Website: home-depot
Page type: customer-info-address
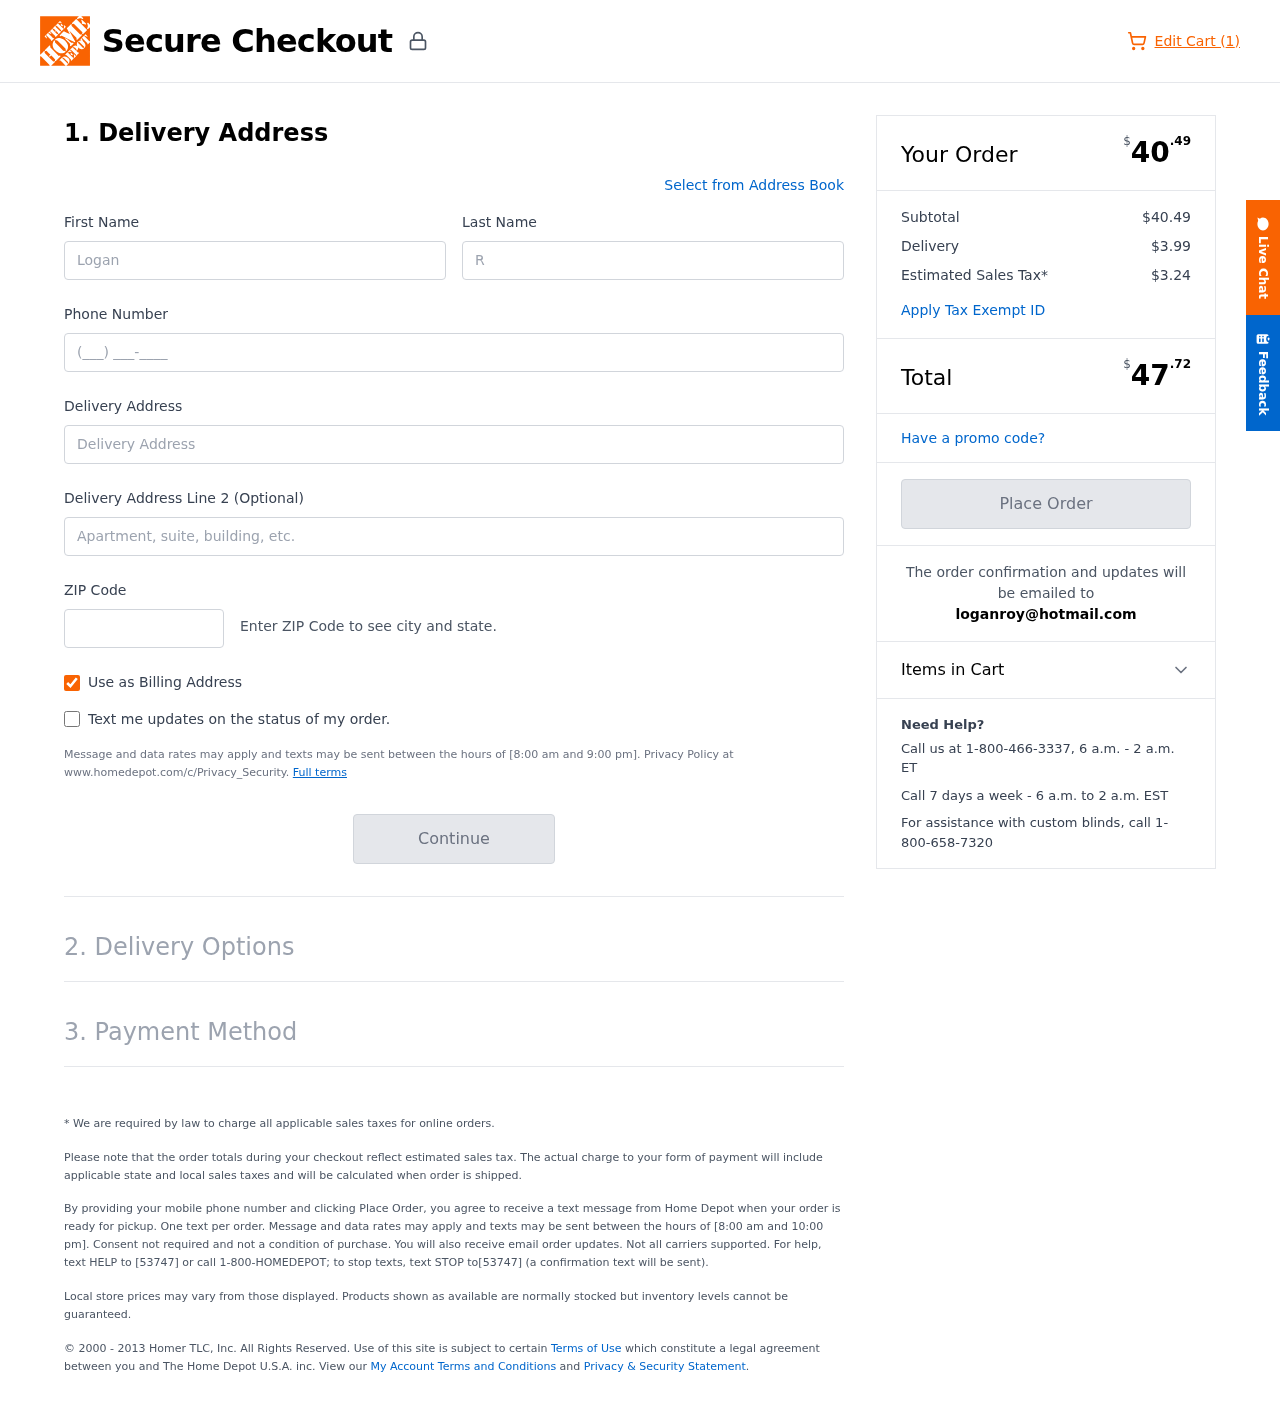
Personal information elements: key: PII_EMAIL
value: loganroy@hotmail.com
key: PII_FIRSTNAME
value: Logan
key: PII_LASTNAME
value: Roy
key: PII_PHONE
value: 7744673177
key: PII_POSTCODE
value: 06672
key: PII_STREET
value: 4267 James Forks Suite 085
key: PII_STREET2
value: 701 Danielle Mount Apt. 906
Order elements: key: ORDER_NUM_ITEMS
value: Edit Cart (1)
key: ORDER_SUBTOTAL_HEADER
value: $40.49
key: ORDER_SUBTOTAL
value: $40.49
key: ORDER_SHIPPING_COST
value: $3.99
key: ORDER_TAX
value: $3.24
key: ORDER_TOTAL2
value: $47.72